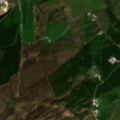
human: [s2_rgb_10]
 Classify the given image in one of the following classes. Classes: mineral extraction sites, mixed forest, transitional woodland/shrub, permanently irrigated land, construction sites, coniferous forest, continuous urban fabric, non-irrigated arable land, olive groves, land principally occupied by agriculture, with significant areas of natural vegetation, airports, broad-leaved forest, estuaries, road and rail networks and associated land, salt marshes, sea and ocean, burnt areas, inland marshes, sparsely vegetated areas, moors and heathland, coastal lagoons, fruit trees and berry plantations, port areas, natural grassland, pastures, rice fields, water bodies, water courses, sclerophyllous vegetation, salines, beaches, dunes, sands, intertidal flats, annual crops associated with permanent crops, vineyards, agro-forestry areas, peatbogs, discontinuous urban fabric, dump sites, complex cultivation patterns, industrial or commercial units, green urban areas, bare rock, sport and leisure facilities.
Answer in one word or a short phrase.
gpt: pastures, coniferous forest, moors and heathland, transitional woodland/shrub